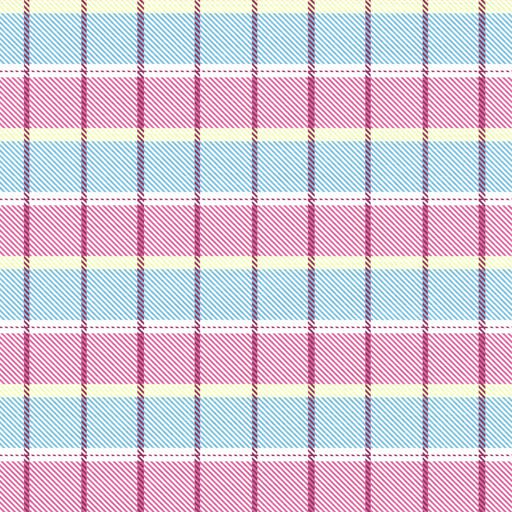
Tags: blue fabric pattern pink tartan